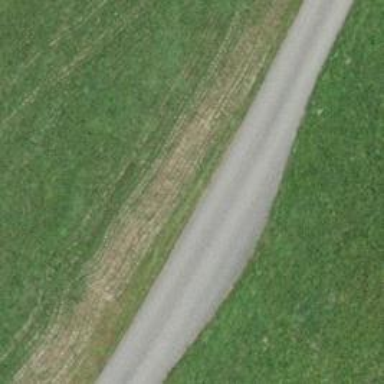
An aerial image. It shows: Passing place on the road.